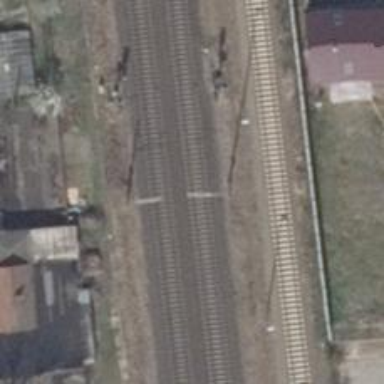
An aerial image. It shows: Milestone along the railway track with catenary mast.